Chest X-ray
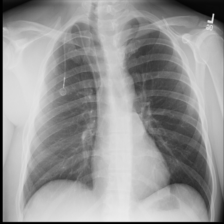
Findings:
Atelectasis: negative
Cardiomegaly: negative
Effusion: negative
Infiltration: positive
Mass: positive
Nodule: negative
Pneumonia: negative
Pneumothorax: negative
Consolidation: negative
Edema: negative
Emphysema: negative
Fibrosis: negative
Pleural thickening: negative
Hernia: negative